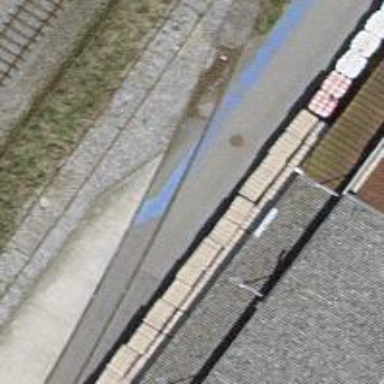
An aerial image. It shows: Single railway spur track.